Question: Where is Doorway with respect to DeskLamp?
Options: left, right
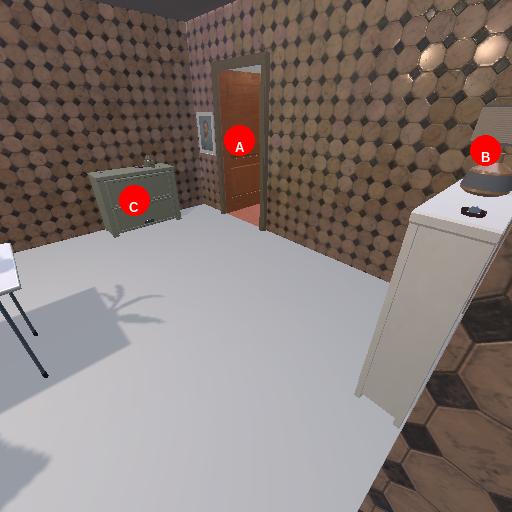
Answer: left